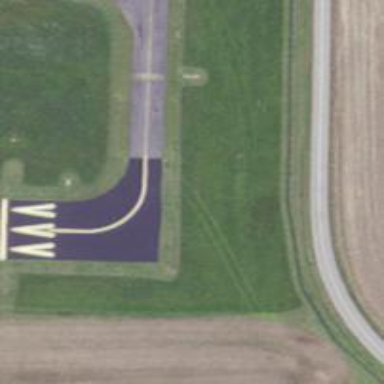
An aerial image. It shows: View of taxiway at the airport.